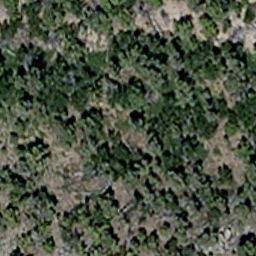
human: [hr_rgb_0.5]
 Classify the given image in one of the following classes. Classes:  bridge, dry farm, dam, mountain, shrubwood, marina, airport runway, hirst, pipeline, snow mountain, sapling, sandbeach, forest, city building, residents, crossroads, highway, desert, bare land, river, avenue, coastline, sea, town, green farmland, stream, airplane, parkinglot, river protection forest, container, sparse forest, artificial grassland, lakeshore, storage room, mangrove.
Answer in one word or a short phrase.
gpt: sparse forest